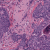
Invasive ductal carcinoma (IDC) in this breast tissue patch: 1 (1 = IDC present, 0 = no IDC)